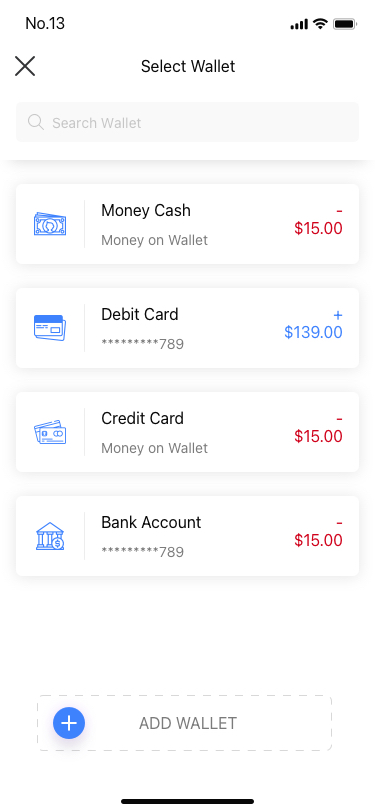
Text in this UI design:
- $15.00
Money on Wallet
Money Cash
- $15.00
Money on Wallet
Credit Card
+ $139.00
*********789
Debit Card
- $15.00
*********789
Bank Account
Select Wallet
Search Wallet